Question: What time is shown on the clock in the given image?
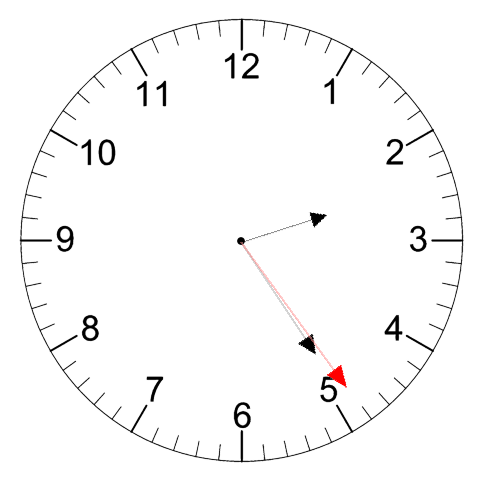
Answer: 02:24:24